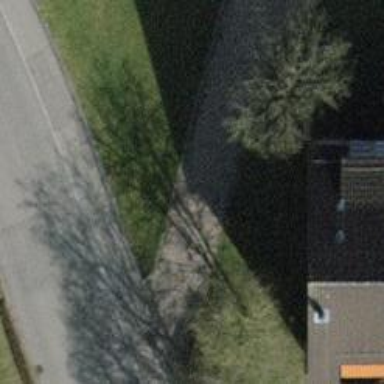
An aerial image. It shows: Bicycle parking area.